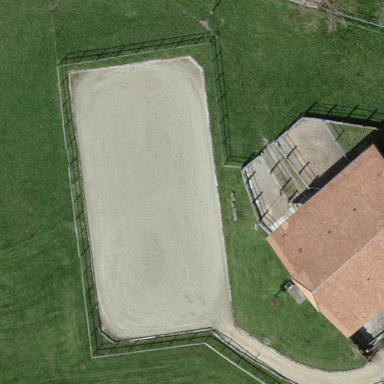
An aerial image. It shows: Equestrian pitch surrounded by fence.